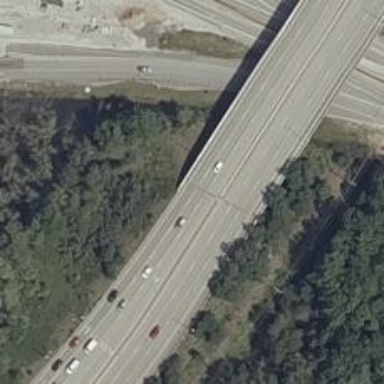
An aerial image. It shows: Secondary road crossing bridge with asphalt surface.